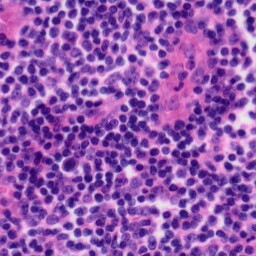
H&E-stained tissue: Tonsil